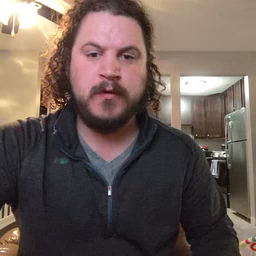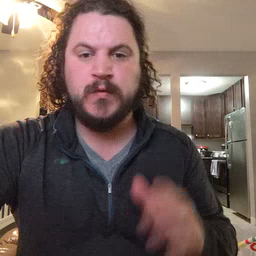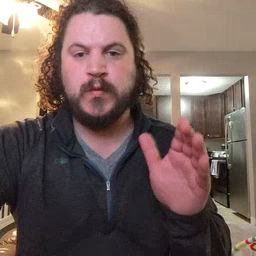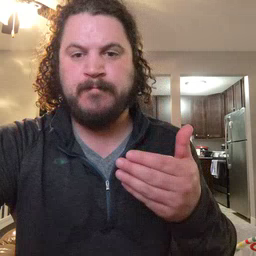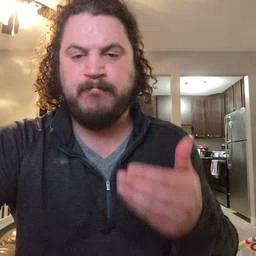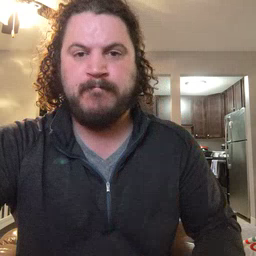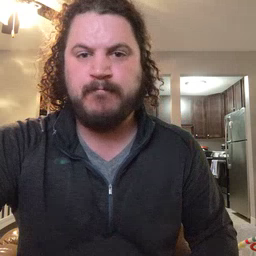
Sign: room